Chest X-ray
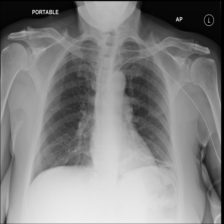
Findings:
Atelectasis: negative
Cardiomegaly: negative
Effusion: negative
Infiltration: negative
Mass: negative
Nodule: negative
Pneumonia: negative
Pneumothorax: negative
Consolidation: negative
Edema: negative
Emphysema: negative
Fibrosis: negative
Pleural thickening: negative
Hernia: negative